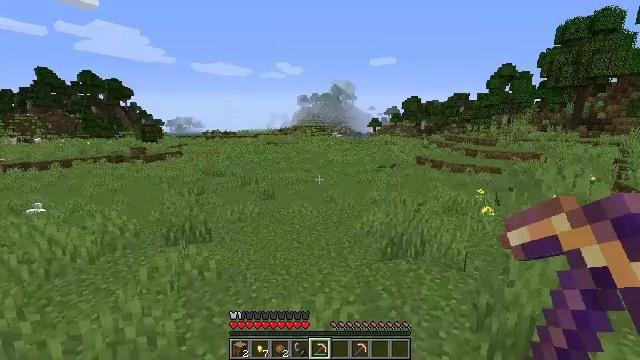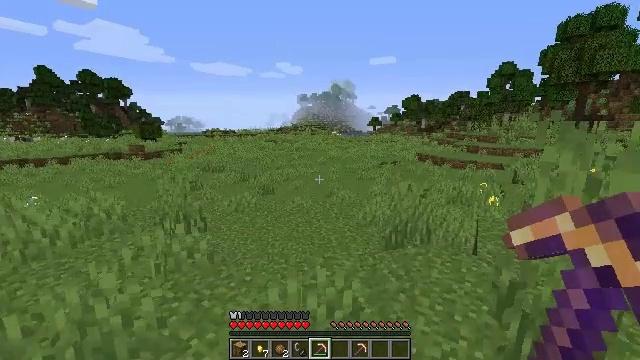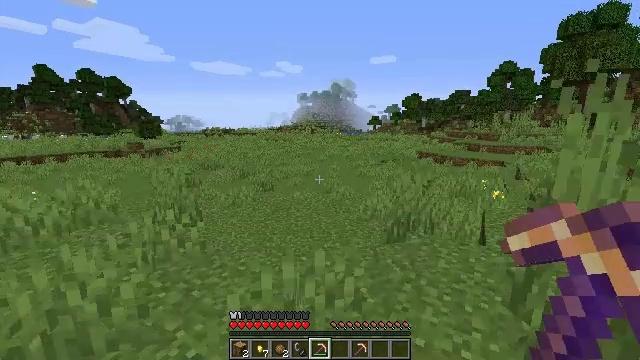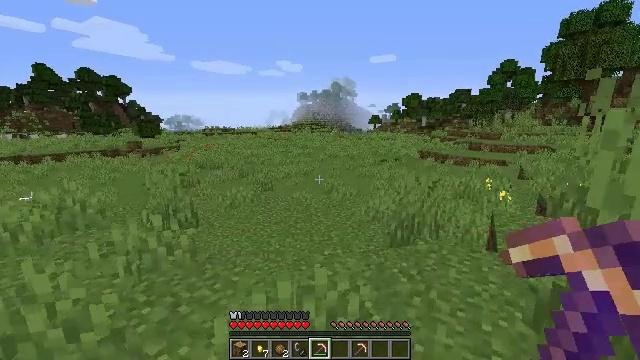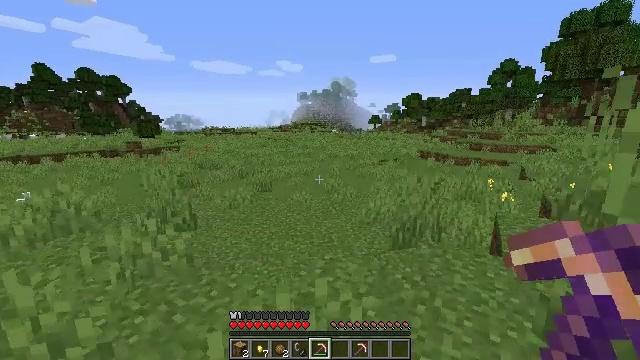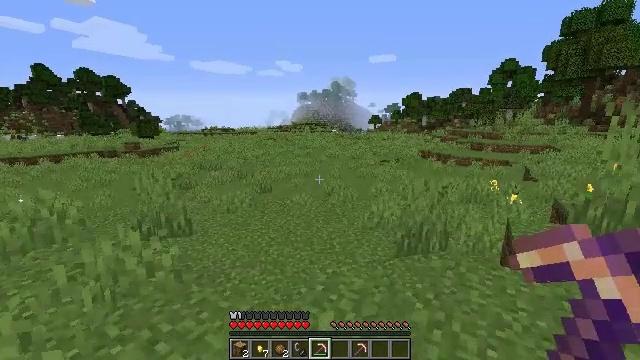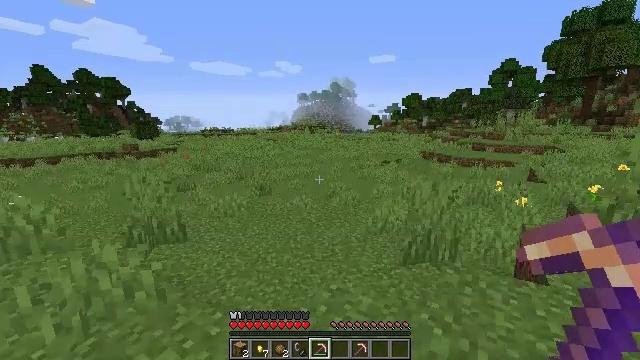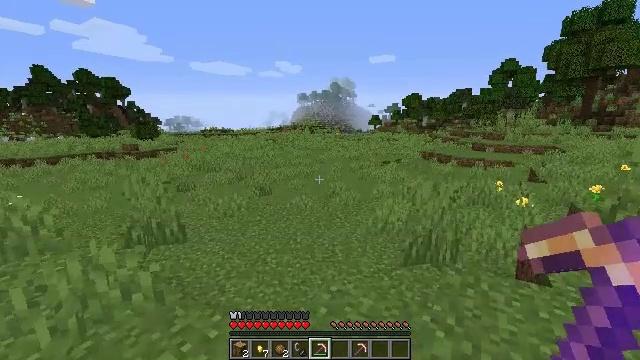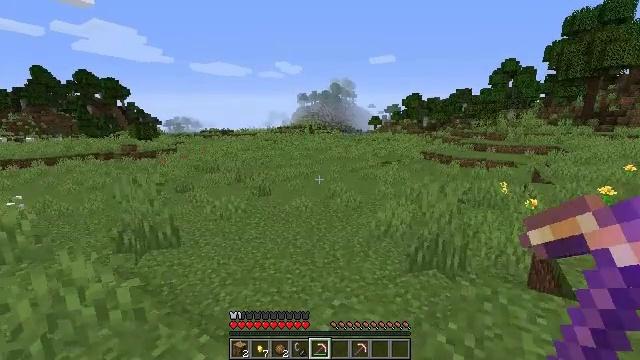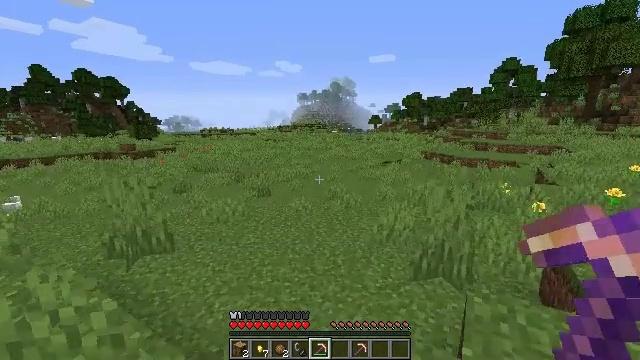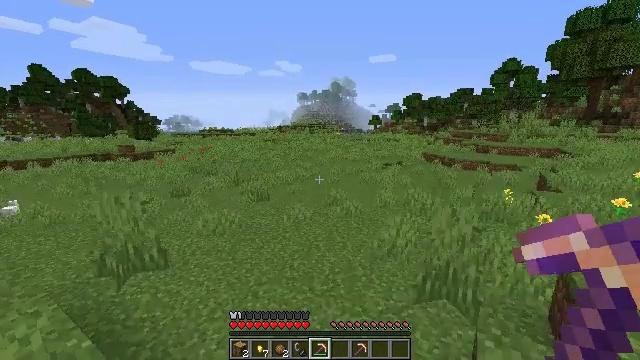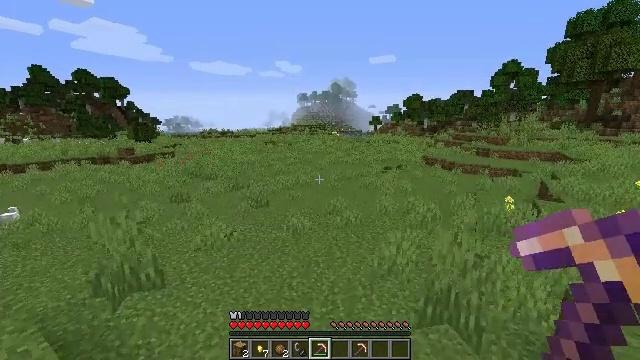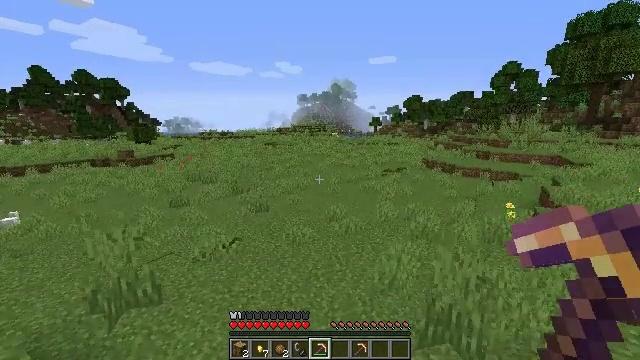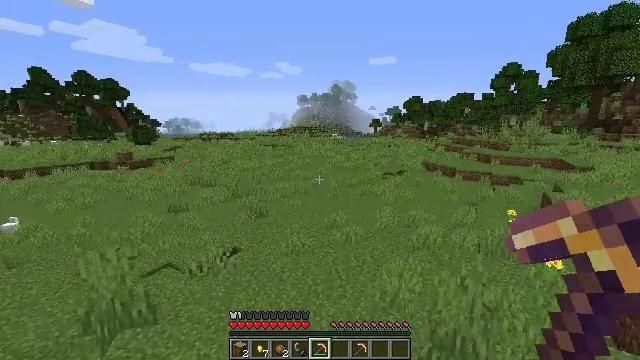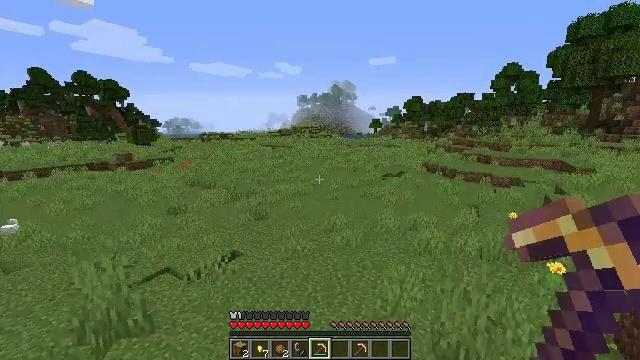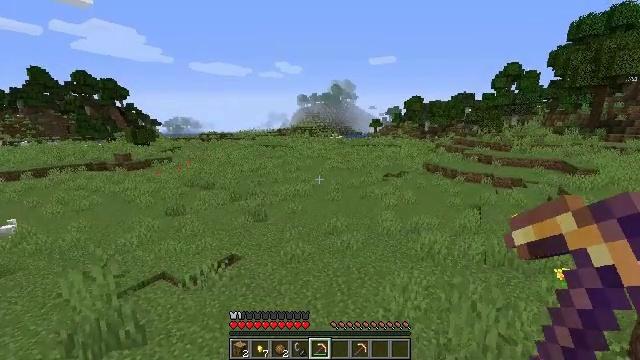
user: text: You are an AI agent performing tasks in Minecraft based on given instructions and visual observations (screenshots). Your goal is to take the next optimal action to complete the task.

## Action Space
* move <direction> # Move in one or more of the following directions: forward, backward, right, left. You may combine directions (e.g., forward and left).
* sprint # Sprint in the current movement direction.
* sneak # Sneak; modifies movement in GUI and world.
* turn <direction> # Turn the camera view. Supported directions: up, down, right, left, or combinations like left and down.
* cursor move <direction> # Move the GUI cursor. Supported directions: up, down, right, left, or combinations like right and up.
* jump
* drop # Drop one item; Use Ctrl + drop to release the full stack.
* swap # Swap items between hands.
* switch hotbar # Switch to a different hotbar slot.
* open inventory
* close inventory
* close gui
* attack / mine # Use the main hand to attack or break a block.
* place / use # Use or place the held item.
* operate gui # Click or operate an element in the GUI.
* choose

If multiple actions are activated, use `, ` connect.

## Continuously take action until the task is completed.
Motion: motion action
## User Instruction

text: Dig up the grass block for dirt.
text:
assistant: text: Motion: move forward
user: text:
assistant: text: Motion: move forward
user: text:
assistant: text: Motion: move forward
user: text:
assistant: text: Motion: move forward
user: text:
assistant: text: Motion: move forward
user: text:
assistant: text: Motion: move forward
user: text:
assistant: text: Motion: move forward
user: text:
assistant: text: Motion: move forward
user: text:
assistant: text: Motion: move forward
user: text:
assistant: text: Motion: move forward, jump
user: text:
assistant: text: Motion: move forward, jump
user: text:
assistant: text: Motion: move forward, jump
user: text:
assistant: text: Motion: move forward, jump
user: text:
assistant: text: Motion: move forward, jump
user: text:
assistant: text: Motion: move forward, jump
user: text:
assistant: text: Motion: move forward, jump
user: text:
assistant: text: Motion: move forward, jump
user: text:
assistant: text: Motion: move forward, jump
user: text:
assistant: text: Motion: move forward, jump
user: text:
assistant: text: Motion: move forward, jump
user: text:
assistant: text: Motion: move forward, jump
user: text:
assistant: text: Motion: move forward, jump
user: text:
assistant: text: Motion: move forward, jump
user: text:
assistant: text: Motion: move forward, jump
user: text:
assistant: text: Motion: move forward, jump
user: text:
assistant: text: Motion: move forward, jump
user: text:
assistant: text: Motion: move forward, turn left and down, jump
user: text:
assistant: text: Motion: move forward, turn left and down, jump
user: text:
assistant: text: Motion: move forward, turn left, jump
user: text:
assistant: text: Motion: move forward, jump